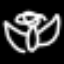
Label: angel